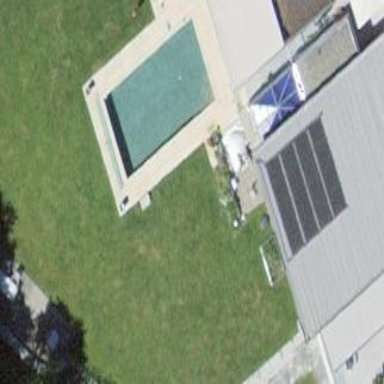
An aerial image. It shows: Swimming pool located in leisure land.